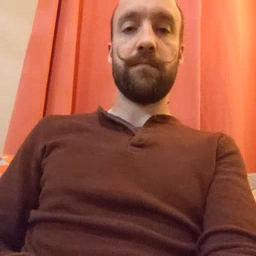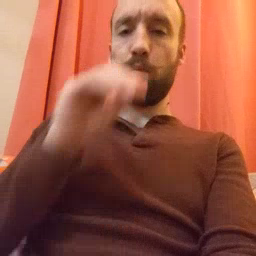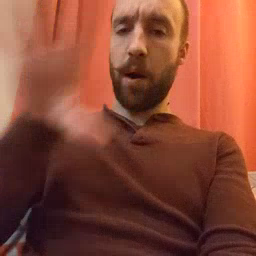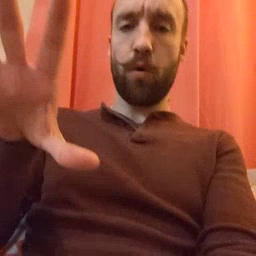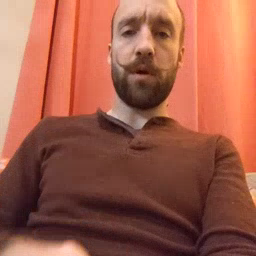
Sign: blow